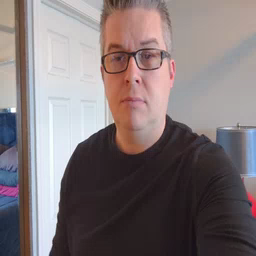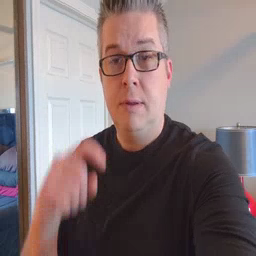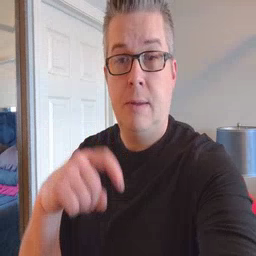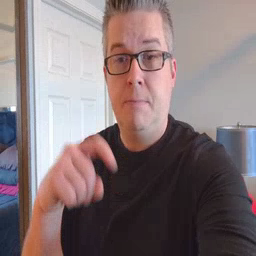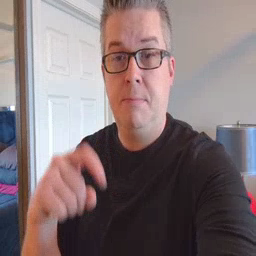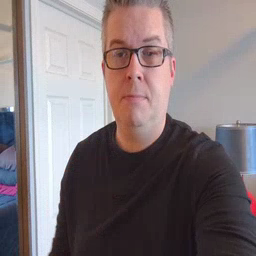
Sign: time